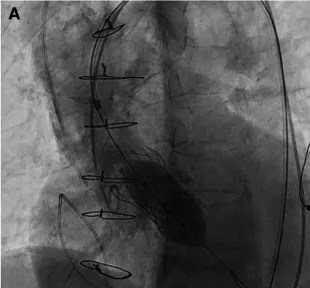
(A) Myval 26 mm positioning no predilation. Good angiographic result with no regurgitation. The position of the valve was at the level of the natural annulus. We avoided overextension of the neo-skirt.
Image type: radiology (x_ray)